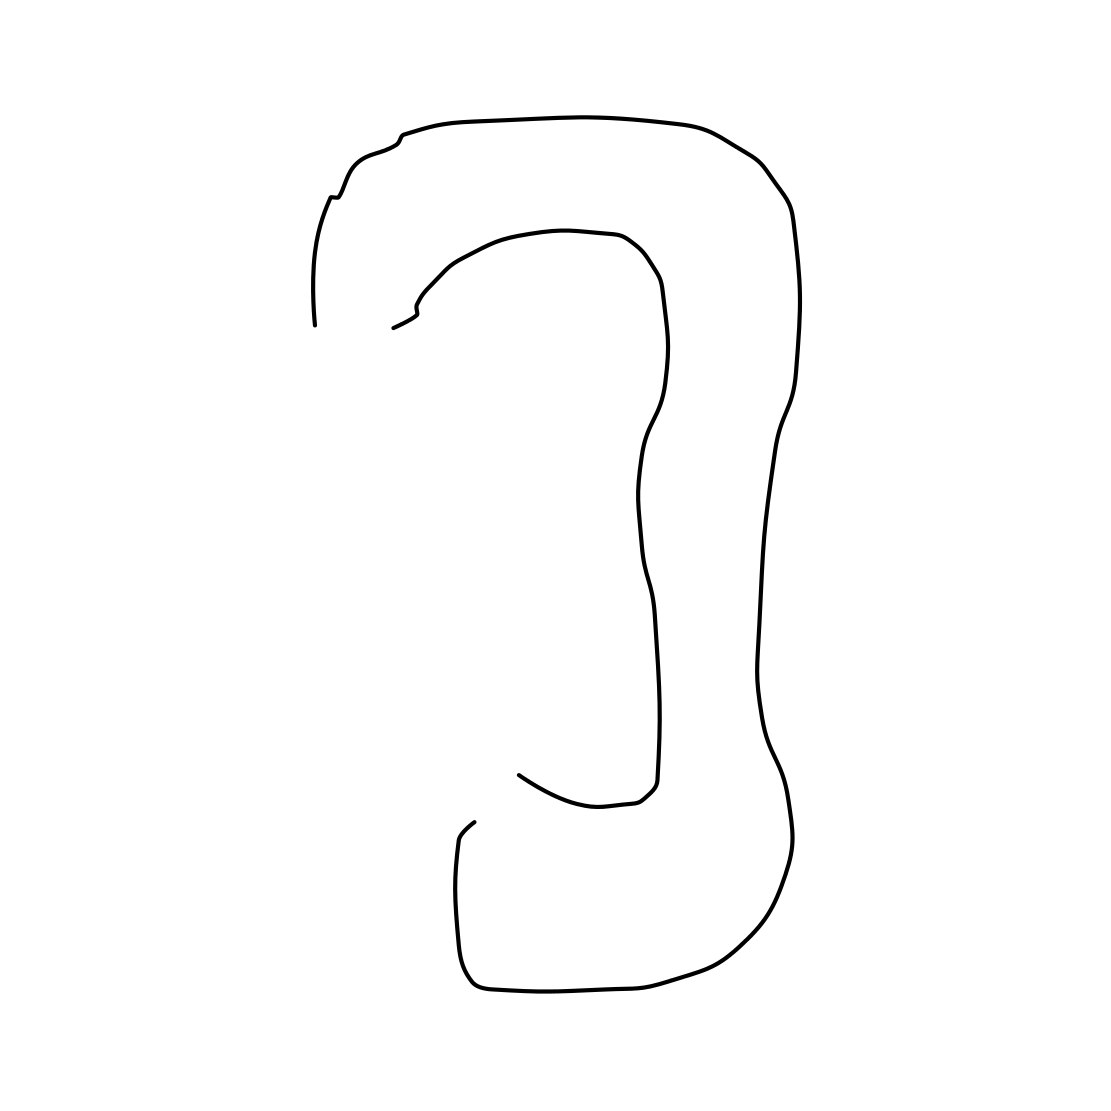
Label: ear